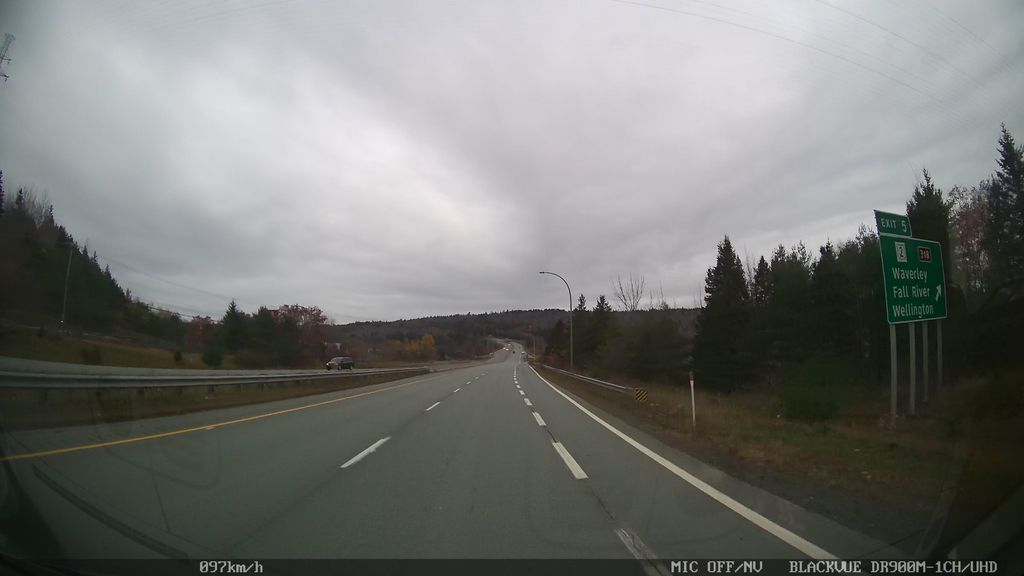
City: halifax